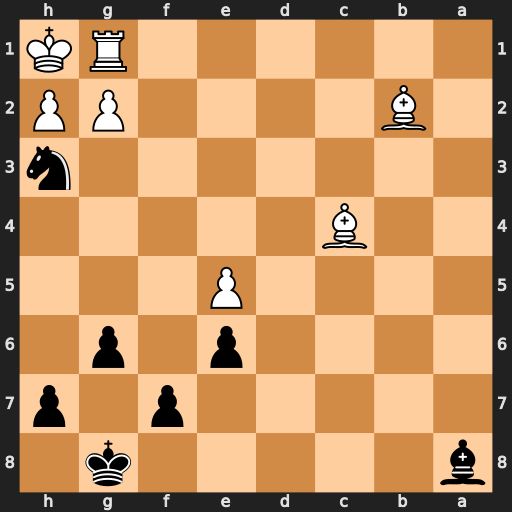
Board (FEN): b5k1/5p1p/4p1p1/4P3/2B5/7n/1B4PP/6RK
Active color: b
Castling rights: -
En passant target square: -
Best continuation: Nf2#